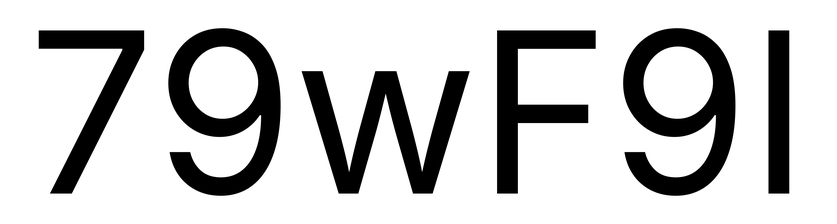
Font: Inter_Regular